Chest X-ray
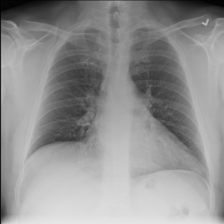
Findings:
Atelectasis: negative
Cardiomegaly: negative
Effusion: negative
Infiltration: positive
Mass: negative
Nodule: negative
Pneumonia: negative
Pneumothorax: negative
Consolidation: negative
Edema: negative
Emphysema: negative
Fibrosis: negative
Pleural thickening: negative
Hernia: negative